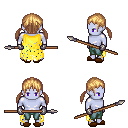
a pixel art fantasy rpg character, male body template, dark elf, purple skin, yellow tattered cape, teal pants, light blonde twin-tailed hairstyle, metal gloves, brown slippers, spear, four views (front, back, left, right), 2x2 character sprite sheet, small pixel art, hard edges, no anti-aliasing